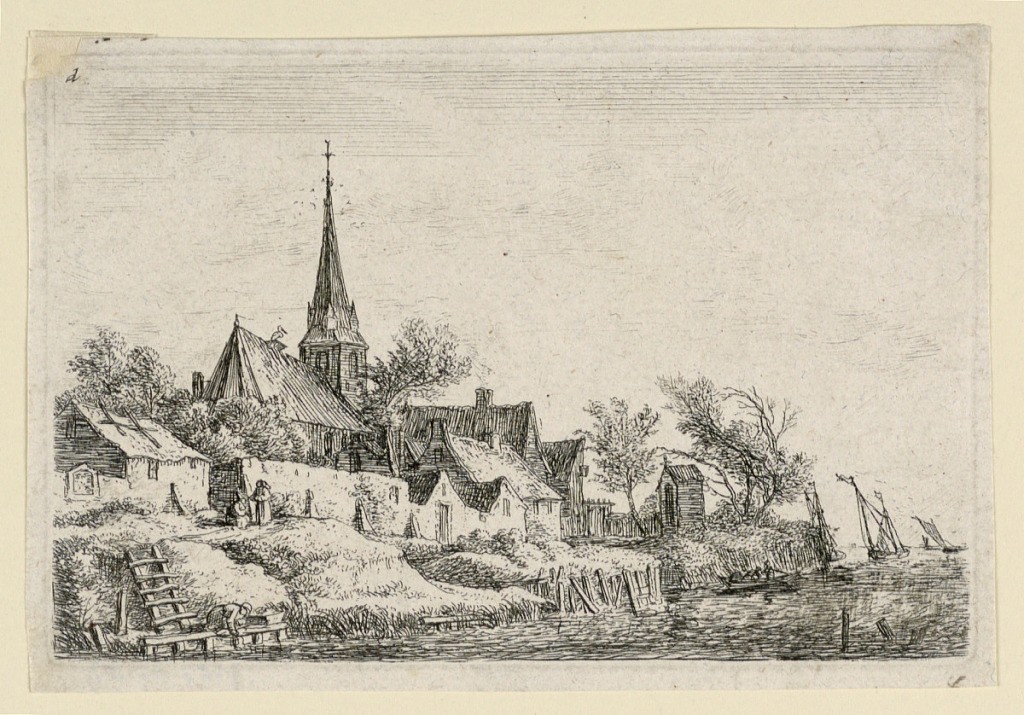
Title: A Steepled Church and Other Buildings by a Body of Water
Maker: Antoni Waterloo, 1618–1677
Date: ca. 1650
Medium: Etching on paper
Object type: Print
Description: A church with a central spire rises amongst low buildings at the edge of a body of water on which two sailboats are seen in the right distance.